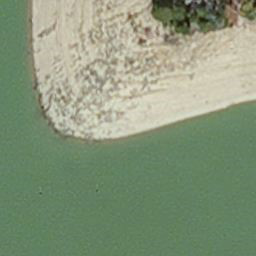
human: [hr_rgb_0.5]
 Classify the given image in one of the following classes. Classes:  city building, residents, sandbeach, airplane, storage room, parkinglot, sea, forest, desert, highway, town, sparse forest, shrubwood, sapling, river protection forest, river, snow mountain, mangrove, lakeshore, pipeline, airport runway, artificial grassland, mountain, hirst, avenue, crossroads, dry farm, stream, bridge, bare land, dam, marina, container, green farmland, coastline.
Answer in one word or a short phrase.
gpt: hirst